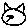
Label: cat